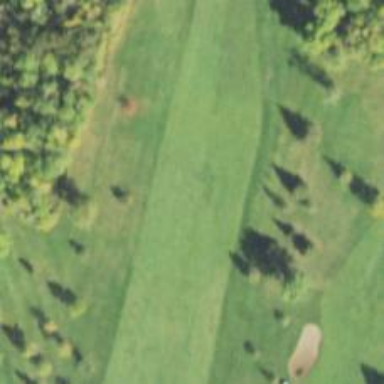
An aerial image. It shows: View of golf hole.